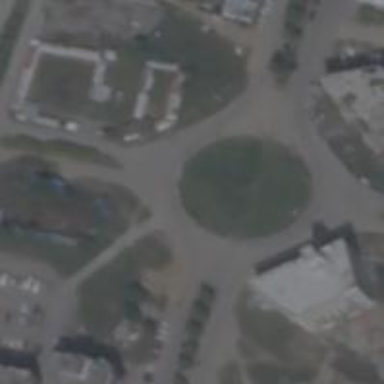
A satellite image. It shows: Roundabout at tertiary road junction.